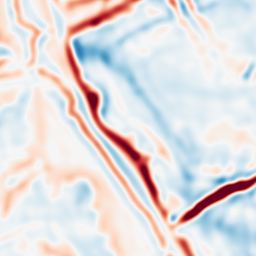
Category: multiscale
Decomposition family: log
Decomposition parameters: sigma: 5
Upsampling method: bicubic
Upsampling parameters: scale: 2
Upsampling scale: 2